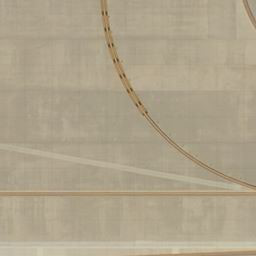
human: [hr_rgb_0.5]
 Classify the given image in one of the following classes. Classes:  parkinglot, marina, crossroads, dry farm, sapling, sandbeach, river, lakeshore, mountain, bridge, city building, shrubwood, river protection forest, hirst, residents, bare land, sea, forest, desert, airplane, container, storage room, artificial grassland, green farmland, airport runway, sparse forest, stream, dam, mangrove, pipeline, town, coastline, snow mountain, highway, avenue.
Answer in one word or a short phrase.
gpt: airport runway